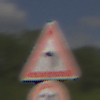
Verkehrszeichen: KurveLinks
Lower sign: Geschwindigkeit30
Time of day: Midday
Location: Outdoor (RoadRail)
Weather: PartlyCloudy
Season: NotSpecified
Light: Natural